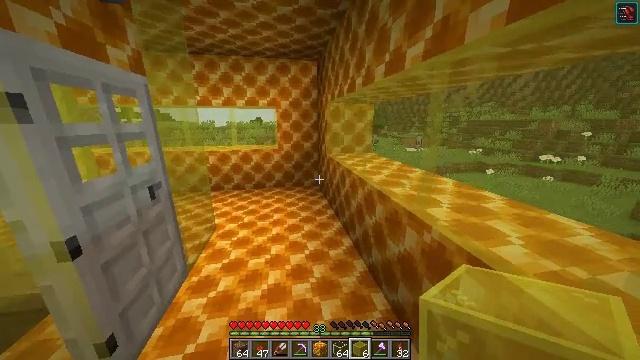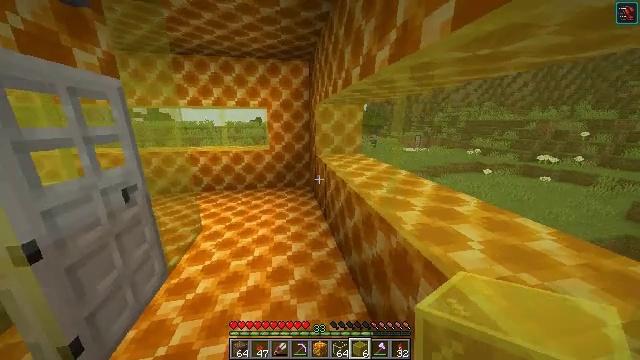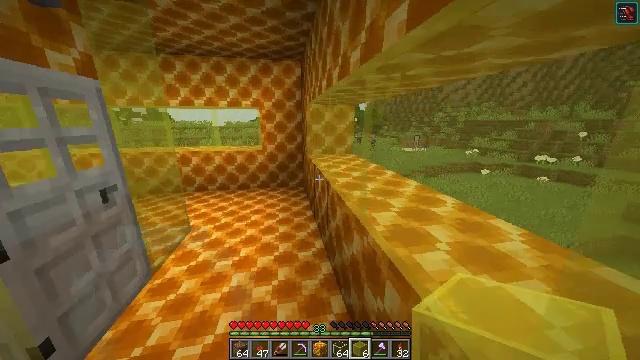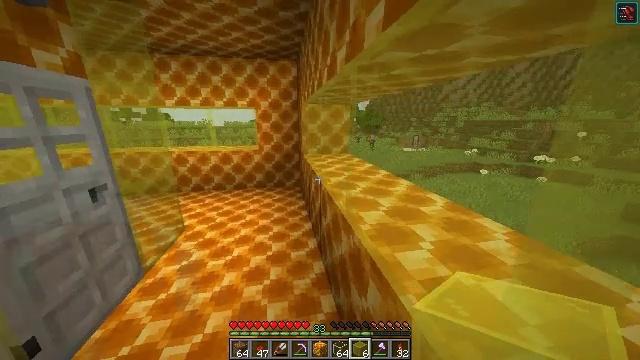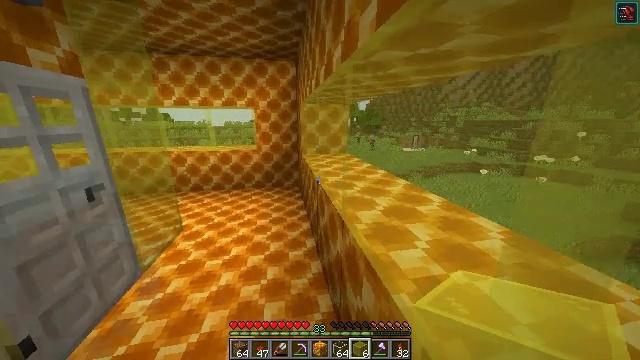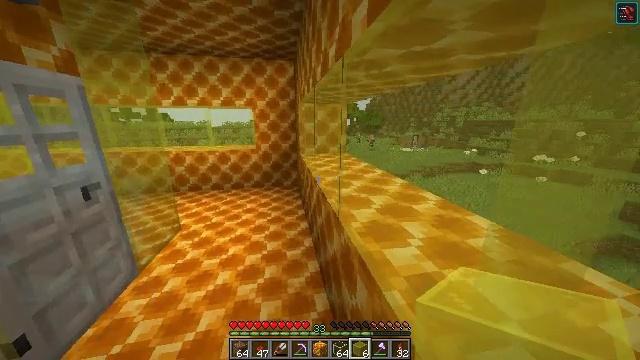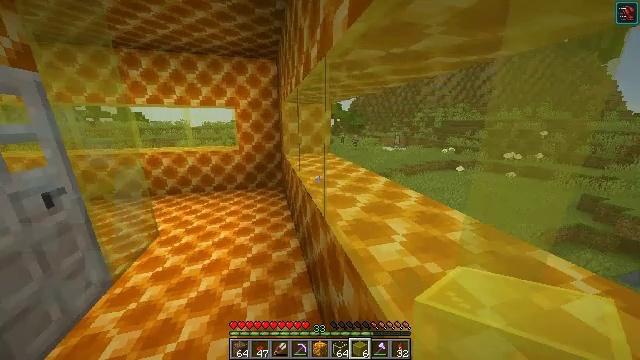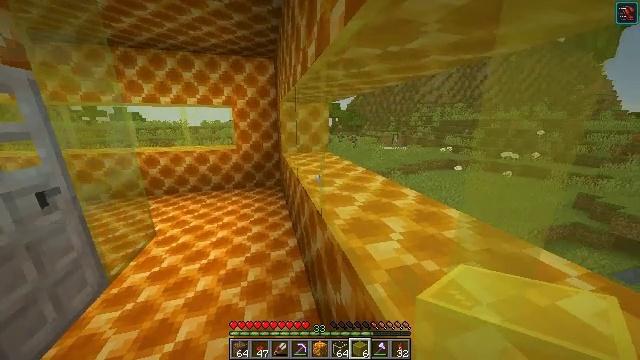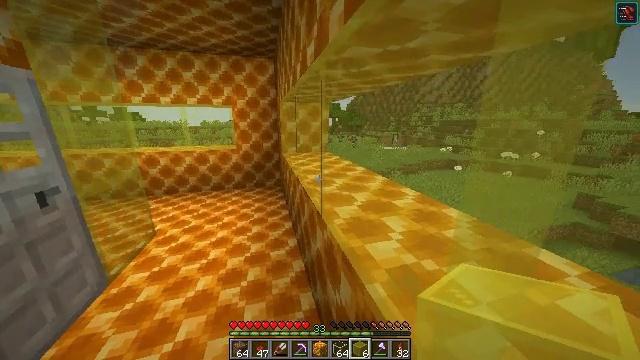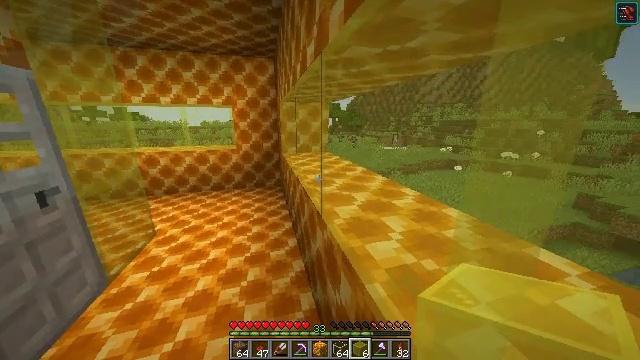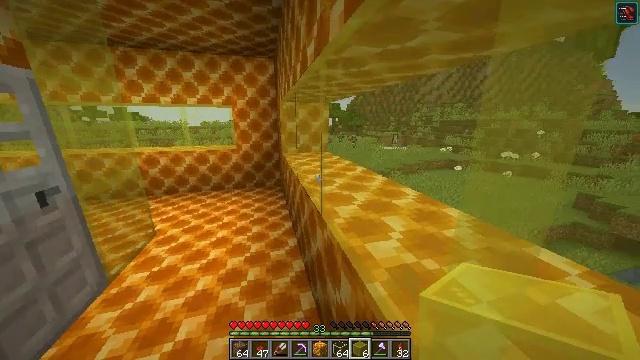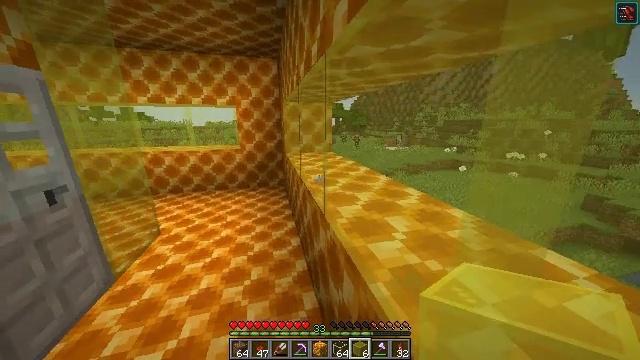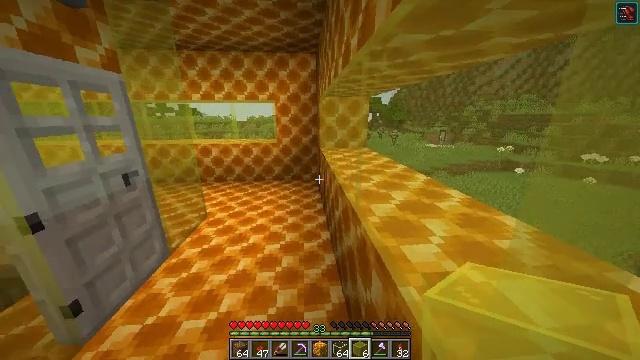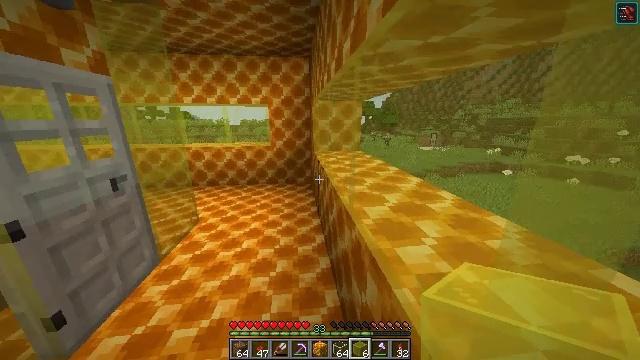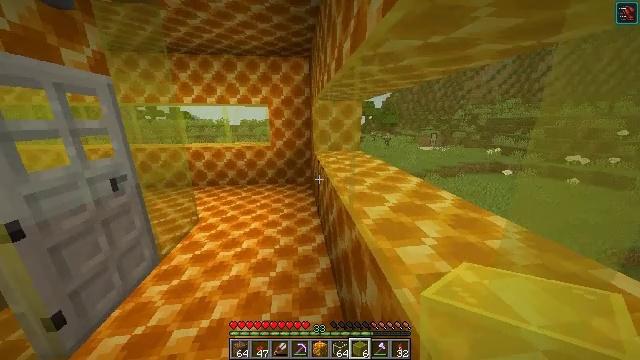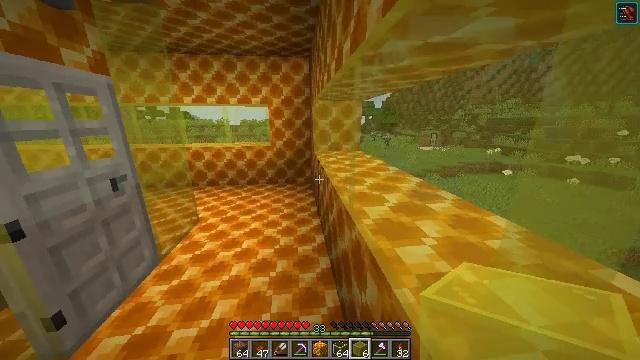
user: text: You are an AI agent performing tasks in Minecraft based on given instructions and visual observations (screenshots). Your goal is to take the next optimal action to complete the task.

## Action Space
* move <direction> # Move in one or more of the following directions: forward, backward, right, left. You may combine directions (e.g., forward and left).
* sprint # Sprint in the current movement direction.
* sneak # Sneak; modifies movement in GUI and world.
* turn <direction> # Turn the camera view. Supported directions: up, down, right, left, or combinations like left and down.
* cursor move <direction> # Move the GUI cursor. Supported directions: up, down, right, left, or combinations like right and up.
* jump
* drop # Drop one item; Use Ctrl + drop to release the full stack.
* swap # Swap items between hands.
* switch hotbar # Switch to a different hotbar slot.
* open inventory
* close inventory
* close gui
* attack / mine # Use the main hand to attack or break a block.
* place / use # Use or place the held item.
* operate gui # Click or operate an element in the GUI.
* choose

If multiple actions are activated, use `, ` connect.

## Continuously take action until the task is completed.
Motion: motion action
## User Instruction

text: Shatter the yellow stained glass to retrieve it.
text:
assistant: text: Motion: move right
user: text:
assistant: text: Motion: no_op
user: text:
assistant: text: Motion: no_op
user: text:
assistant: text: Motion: no_op
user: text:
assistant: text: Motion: no_op
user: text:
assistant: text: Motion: turn right
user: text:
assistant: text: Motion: no_op
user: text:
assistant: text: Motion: no_op
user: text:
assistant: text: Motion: no_op
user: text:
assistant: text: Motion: no_op
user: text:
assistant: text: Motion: no_op
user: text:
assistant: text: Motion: turn left and down
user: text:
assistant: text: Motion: turn right
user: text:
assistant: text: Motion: no_op
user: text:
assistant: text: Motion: no_op
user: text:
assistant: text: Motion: no_op
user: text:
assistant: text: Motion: no_op
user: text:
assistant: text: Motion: no_op
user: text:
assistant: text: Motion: move back and move right
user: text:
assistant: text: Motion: move back and move right
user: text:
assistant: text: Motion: move back and move right
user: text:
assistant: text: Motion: no_op
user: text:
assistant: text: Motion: no_op
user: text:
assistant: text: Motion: no_op
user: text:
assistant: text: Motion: no_op
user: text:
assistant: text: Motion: no_op
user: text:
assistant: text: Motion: no_op
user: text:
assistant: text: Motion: no_op
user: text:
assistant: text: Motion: no_op
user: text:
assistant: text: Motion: no_op